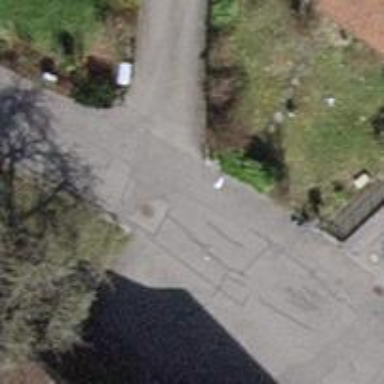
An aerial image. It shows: Smooth asphalt road in residential area.